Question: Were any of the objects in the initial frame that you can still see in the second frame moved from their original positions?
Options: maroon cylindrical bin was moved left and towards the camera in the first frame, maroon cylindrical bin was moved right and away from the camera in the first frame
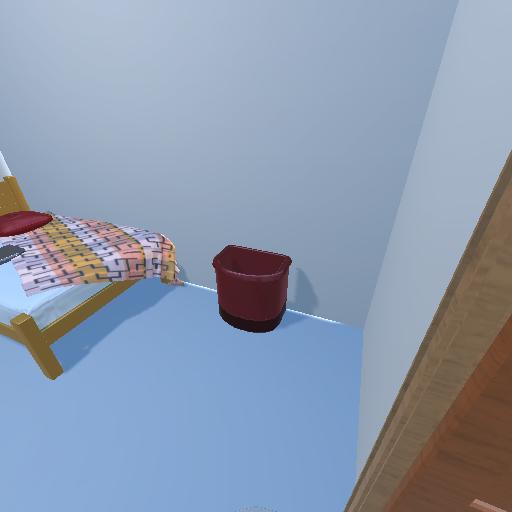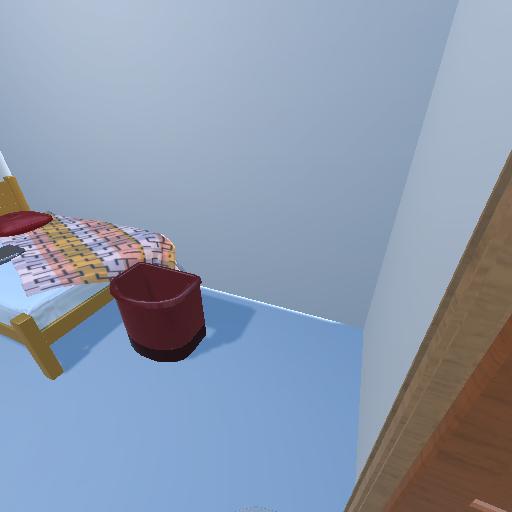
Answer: maroon cylindrical bin was moved left and towards the camera in the first frame